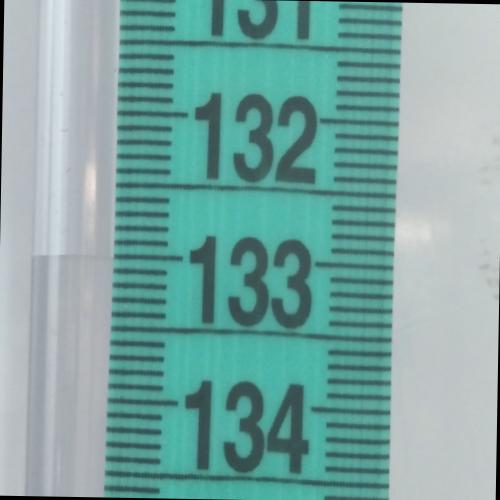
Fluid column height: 133.0 cm